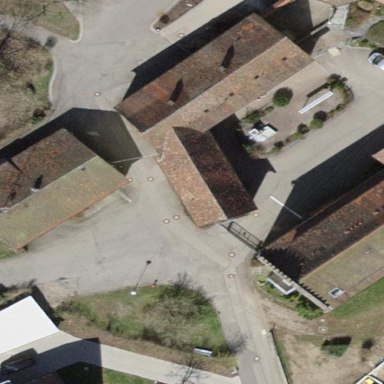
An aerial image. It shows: Ambulance station building.